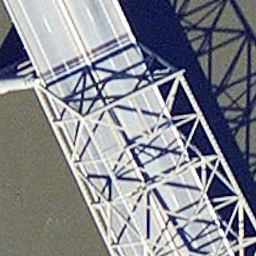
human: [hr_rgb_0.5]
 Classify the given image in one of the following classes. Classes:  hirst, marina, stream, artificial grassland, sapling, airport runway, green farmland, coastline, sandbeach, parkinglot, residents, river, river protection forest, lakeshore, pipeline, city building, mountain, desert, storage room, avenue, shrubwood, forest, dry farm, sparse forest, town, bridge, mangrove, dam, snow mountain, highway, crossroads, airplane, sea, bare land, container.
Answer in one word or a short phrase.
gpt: bridge